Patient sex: M
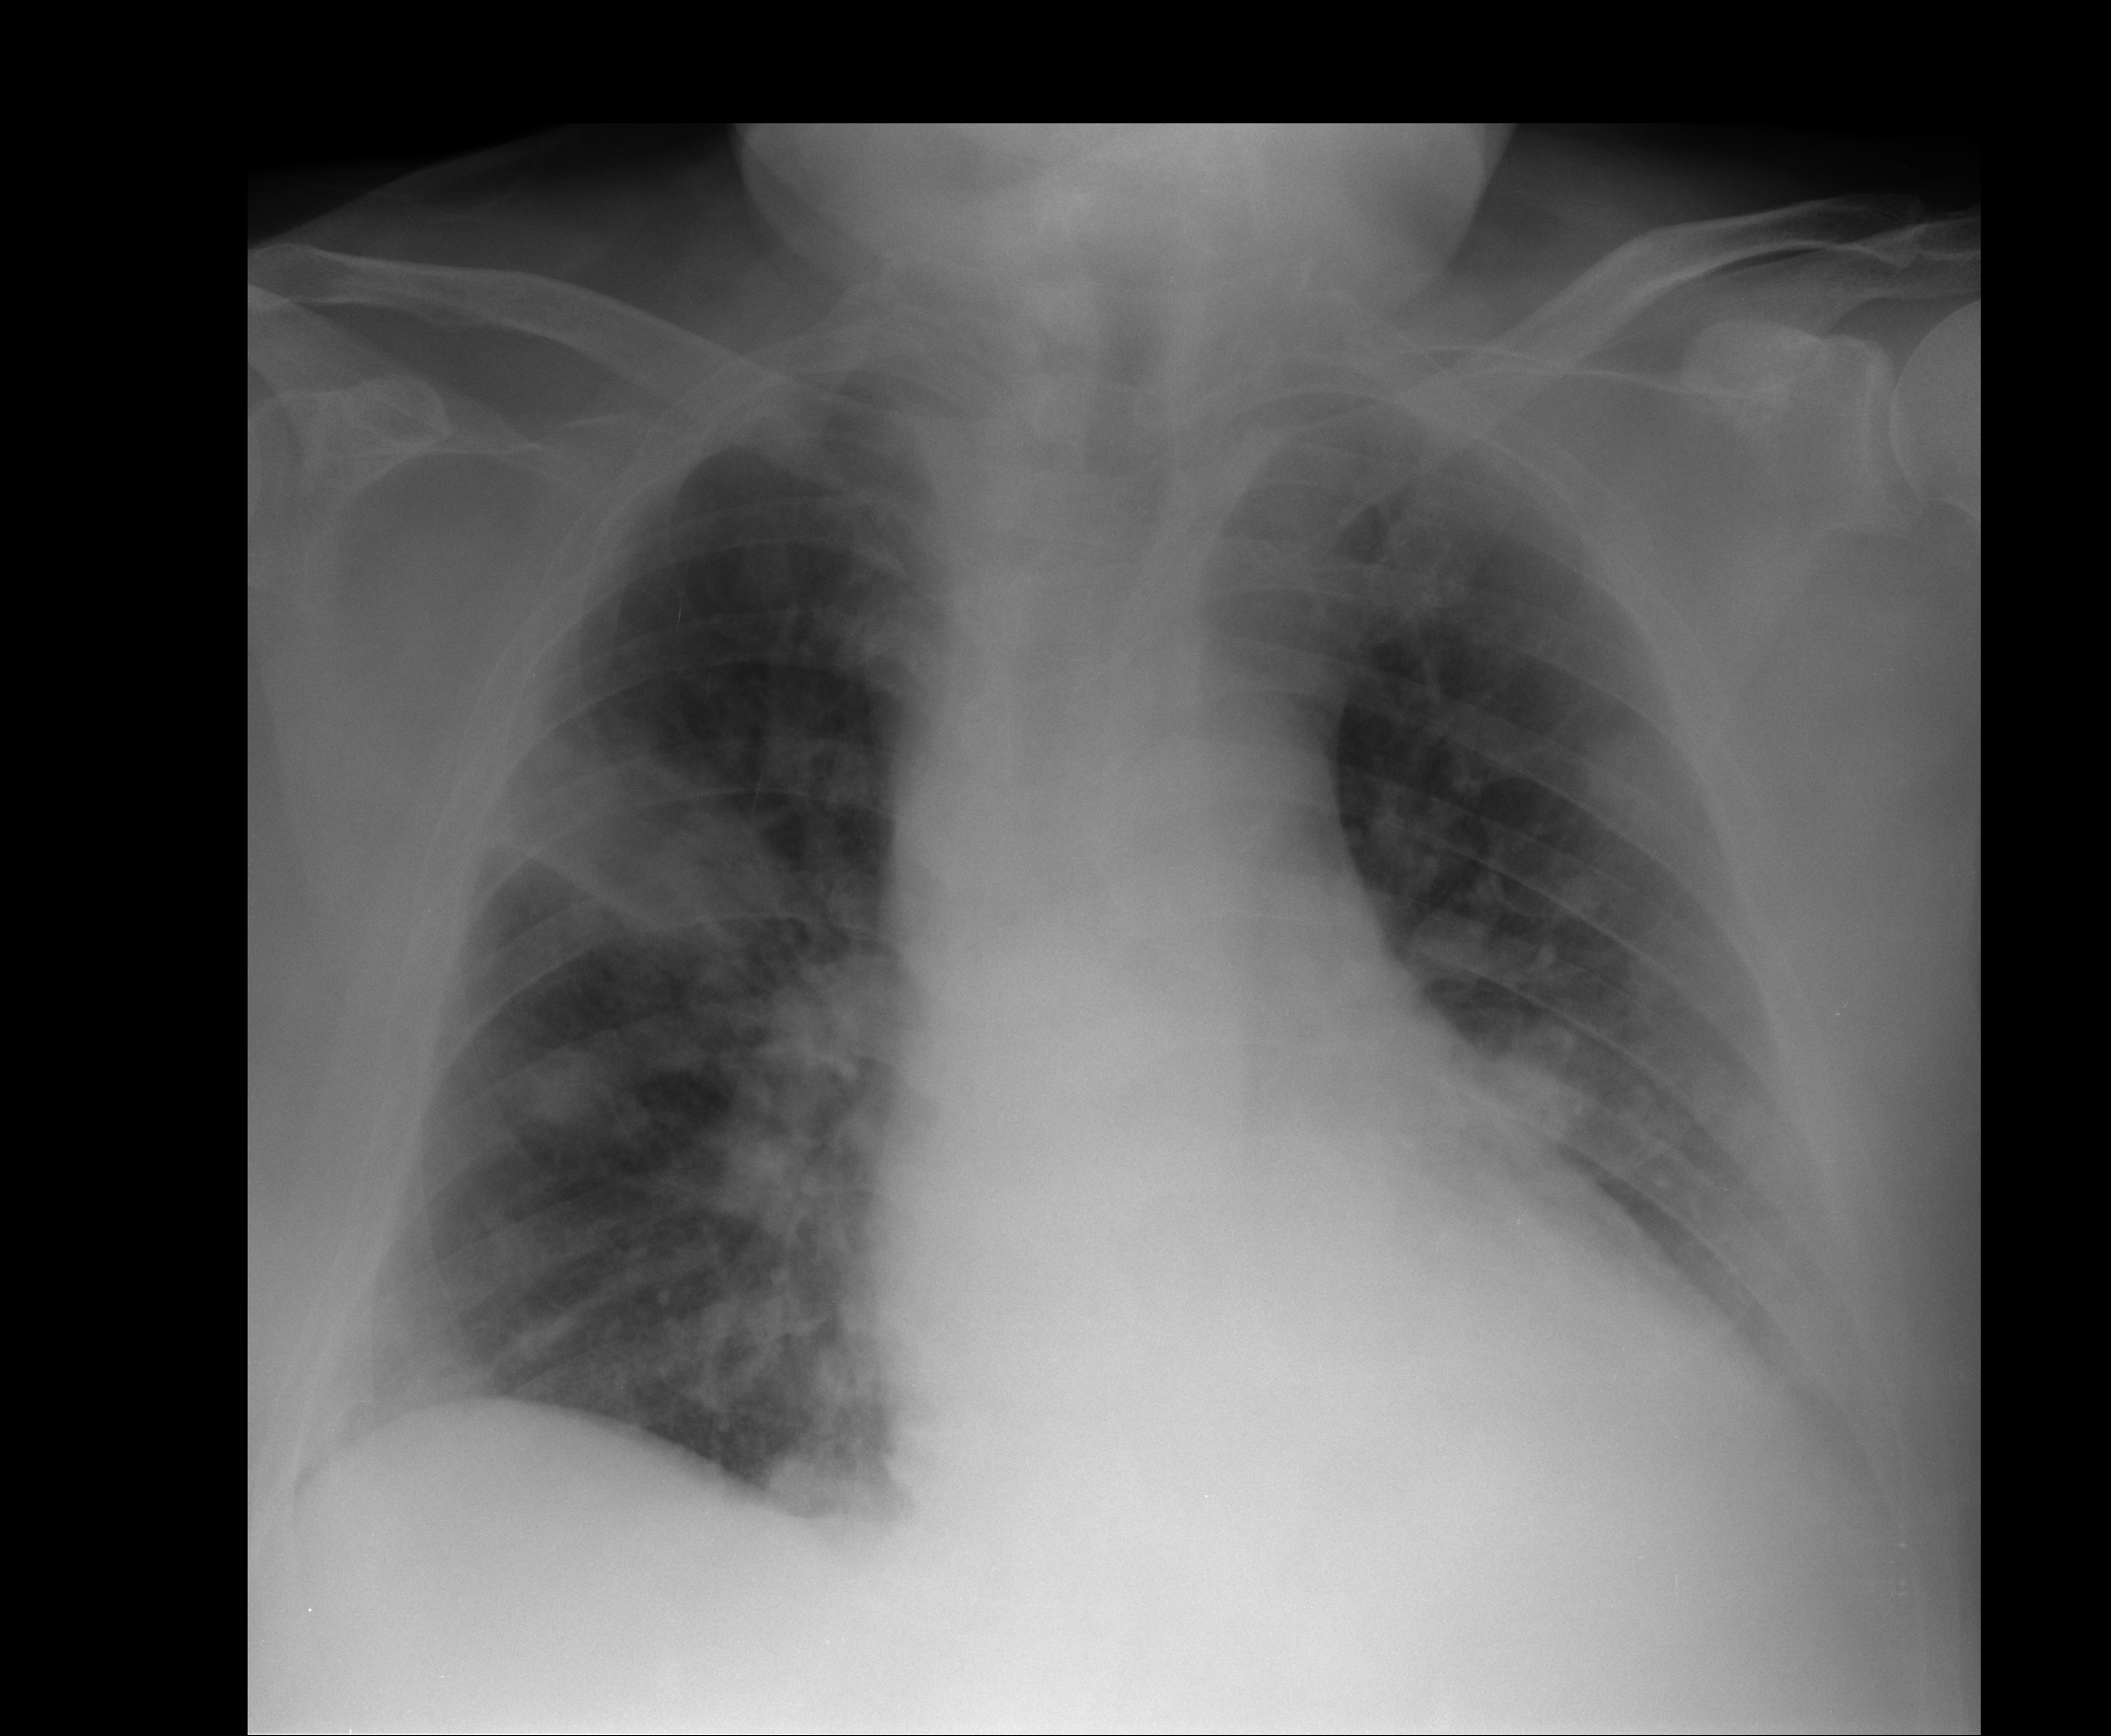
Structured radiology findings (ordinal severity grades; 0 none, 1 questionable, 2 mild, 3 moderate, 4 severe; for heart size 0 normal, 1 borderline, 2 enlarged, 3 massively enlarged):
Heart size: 0
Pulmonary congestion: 2
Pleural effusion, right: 0
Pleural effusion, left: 2
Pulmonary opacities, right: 2
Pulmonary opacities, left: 2
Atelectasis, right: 2
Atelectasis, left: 2